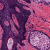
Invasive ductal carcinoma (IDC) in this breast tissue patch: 0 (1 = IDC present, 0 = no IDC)